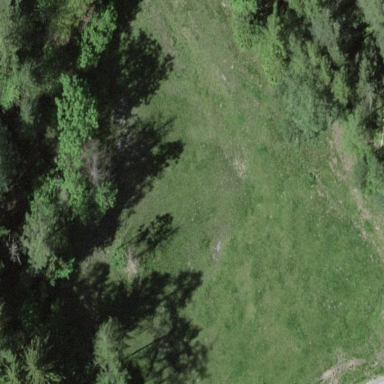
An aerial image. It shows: Beautiful meadow.